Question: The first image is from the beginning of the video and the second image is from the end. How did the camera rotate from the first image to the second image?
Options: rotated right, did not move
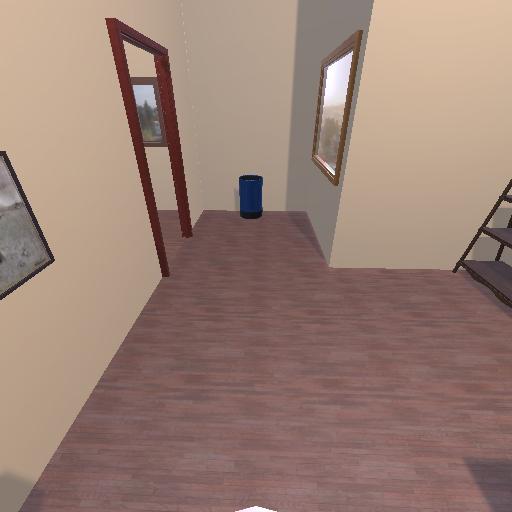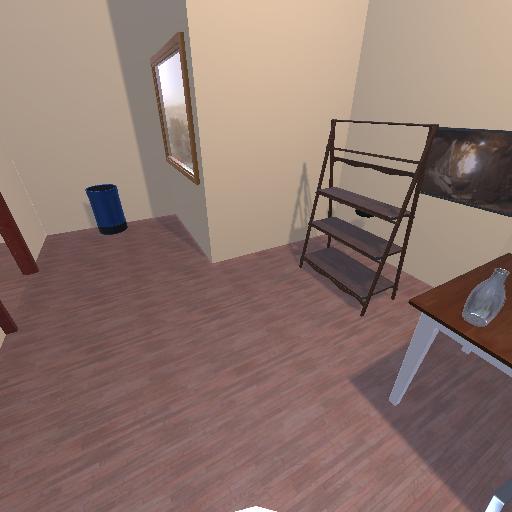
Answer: rotated right